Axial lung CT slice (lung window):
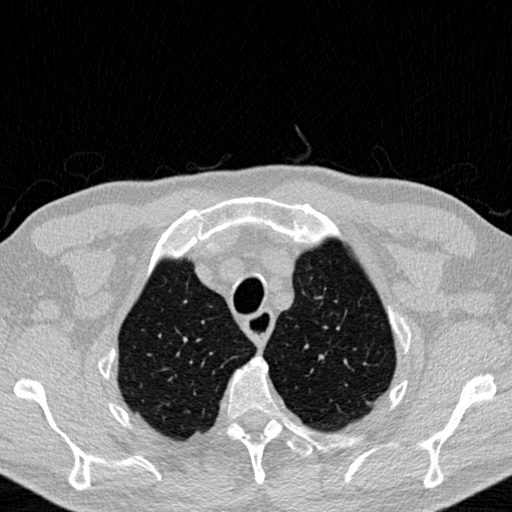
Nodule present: no